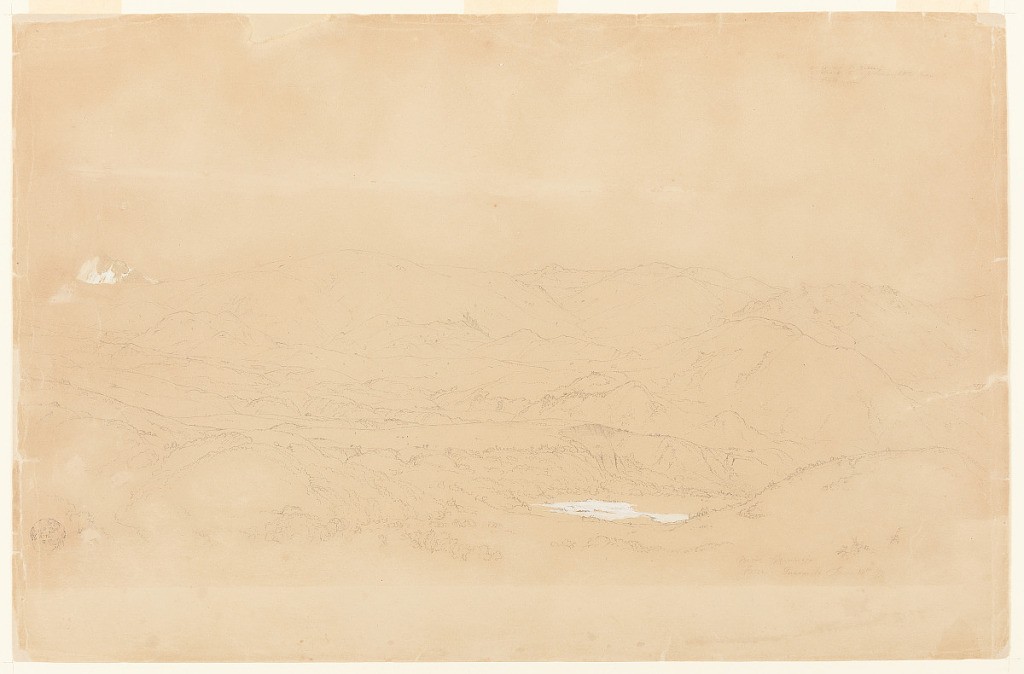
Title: Mountains near Guanujo and Guaranda, Ecuador
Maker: Frederic Edwin Church, American, 1826–1900
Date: June 10, 1857
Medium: Graphite, brush and white gouache on tan paper
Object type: Drawing
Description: Landscape sketch showing a view of the mountainous landscape near the towns of Guanujo and Guaranda in Ecuador. Rolling and heavily wooded terrain stretches across the foreground, with a reflective pond at lower right. A house and some miniscule cattle are visible upon a grassy rise in the middle distance at center. In the background, rugged foothills rise to a lofty, bulging mountain range with sharp peaks at center and right. In the extreme distance at far left, the snow-capped summit of an immense mountain peeks over the horizon.